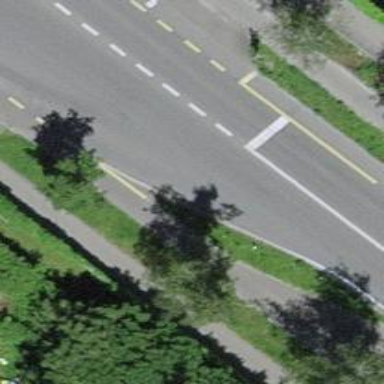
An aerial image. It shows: Road with traffic signals.